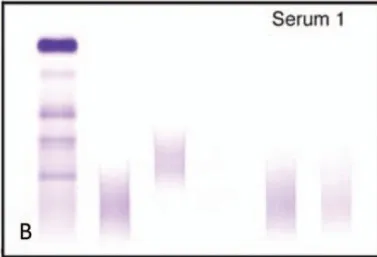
(A) Pretreatment, an immunoglobin G monoclonal band containing a kappa light chain was visualized using immunoelectrophoresis (IEP) analysis.
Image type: pathology (immunostaining)